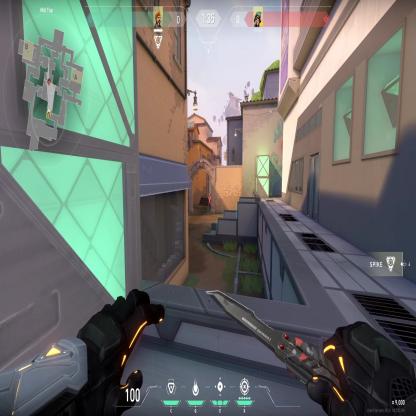
Label: enemy